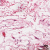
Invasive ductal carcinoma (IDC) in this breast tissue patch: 0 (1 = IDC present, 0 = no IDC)